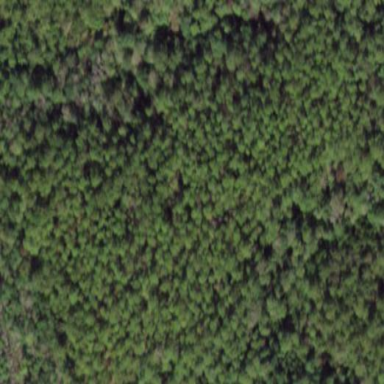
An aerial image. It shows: Forest area dominated by needle-leaved trees.